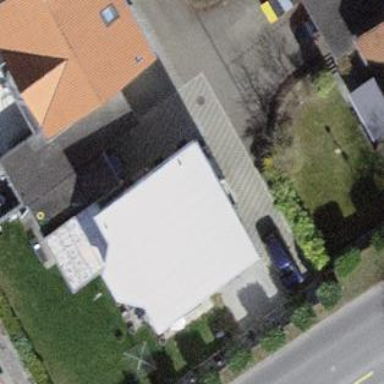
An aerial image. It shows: Residential building.